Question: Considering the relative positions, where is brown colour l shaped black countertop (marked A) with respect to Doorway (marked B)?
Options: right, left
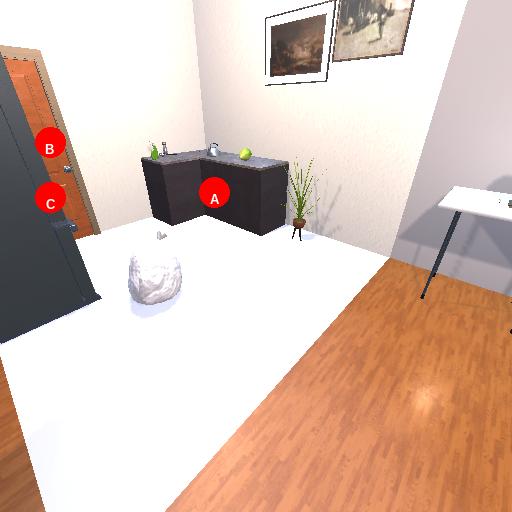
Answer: right